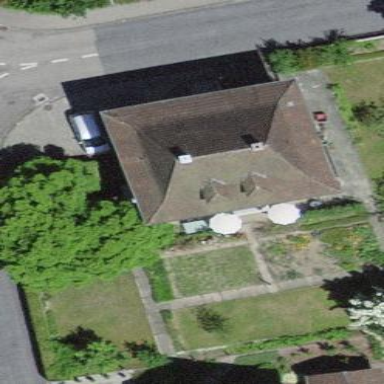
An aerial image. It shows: Hipped roof on residential building.